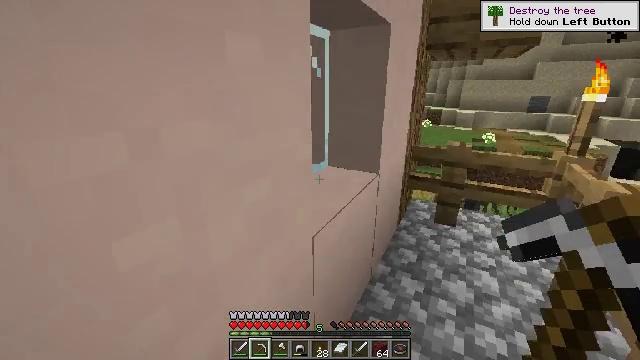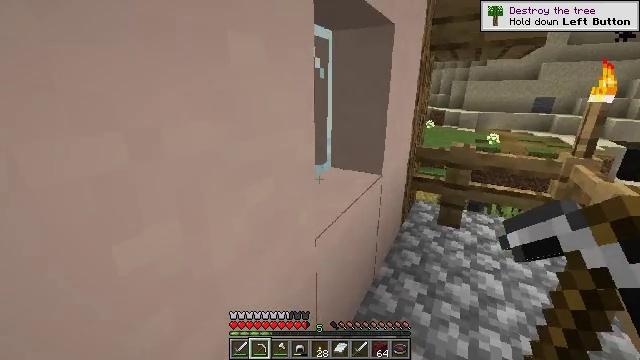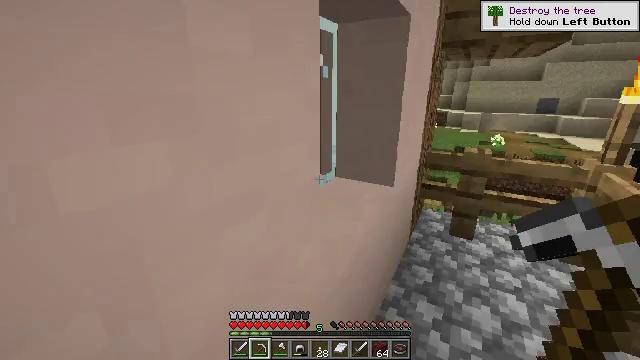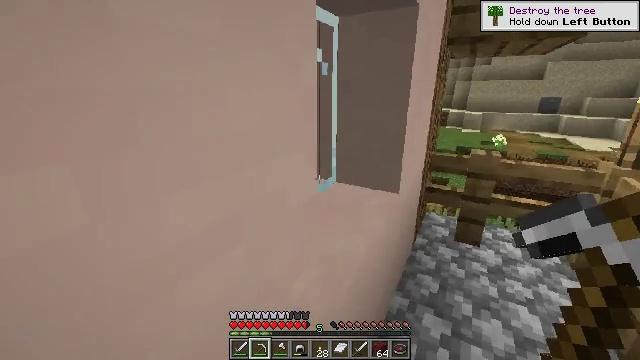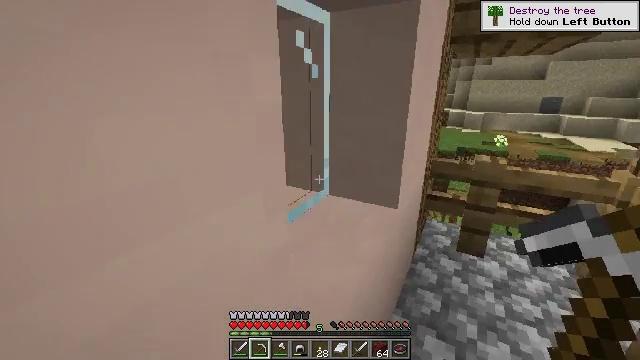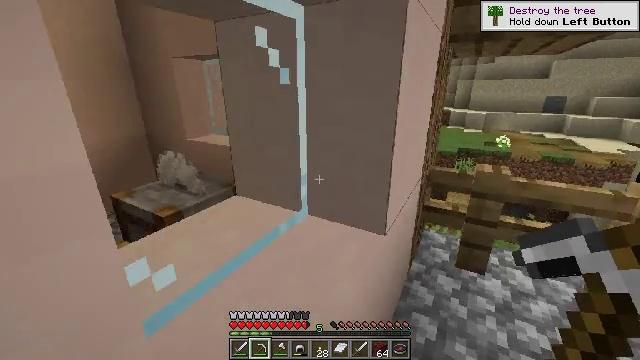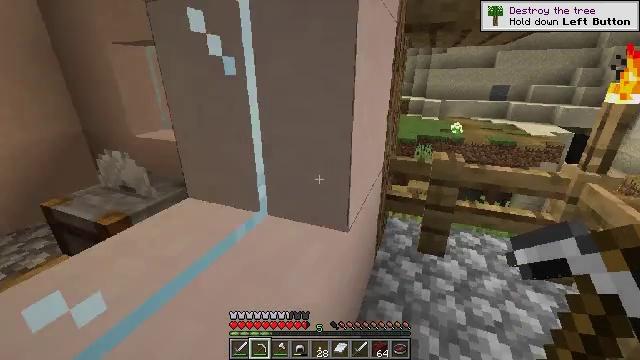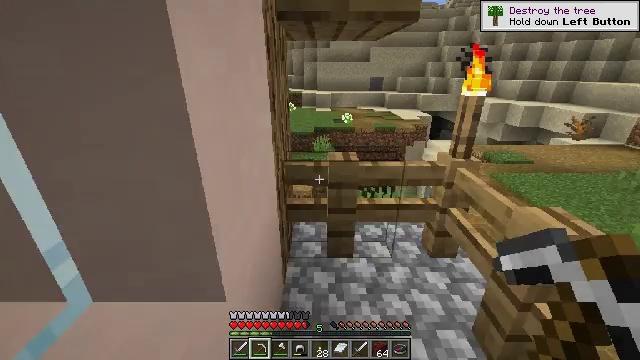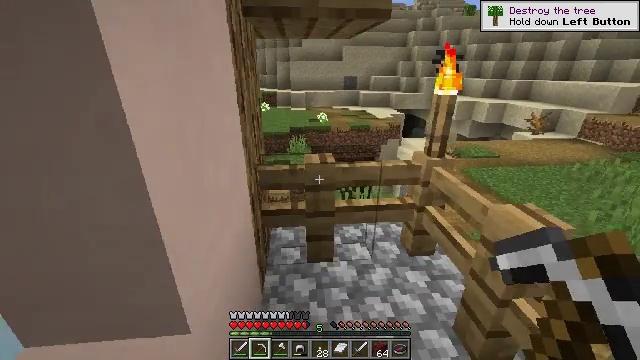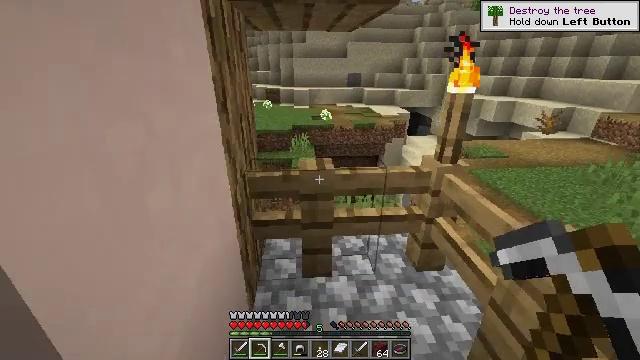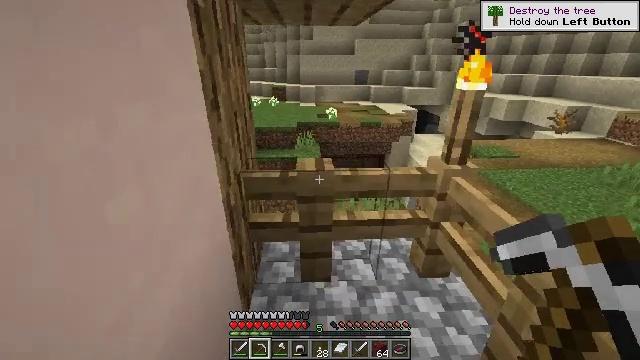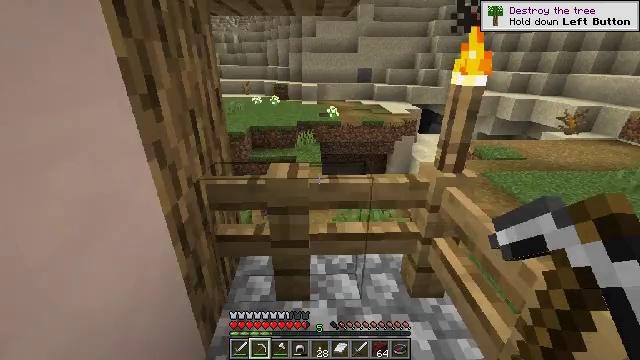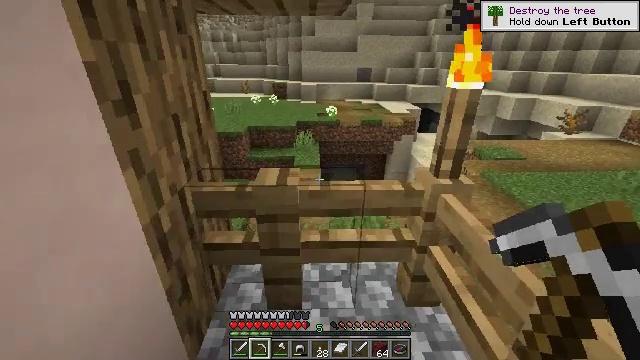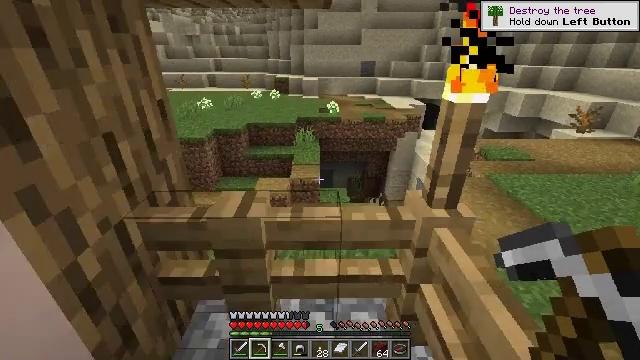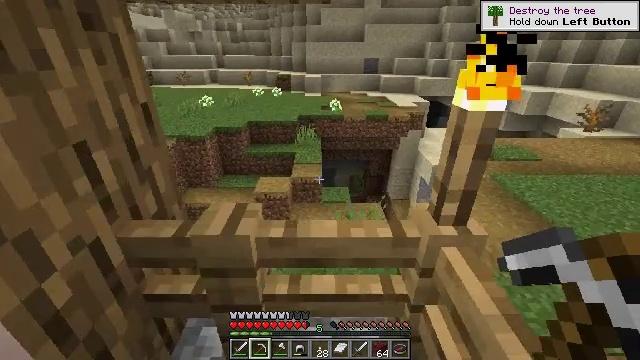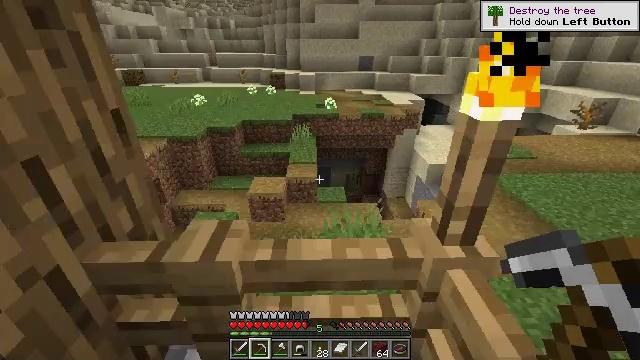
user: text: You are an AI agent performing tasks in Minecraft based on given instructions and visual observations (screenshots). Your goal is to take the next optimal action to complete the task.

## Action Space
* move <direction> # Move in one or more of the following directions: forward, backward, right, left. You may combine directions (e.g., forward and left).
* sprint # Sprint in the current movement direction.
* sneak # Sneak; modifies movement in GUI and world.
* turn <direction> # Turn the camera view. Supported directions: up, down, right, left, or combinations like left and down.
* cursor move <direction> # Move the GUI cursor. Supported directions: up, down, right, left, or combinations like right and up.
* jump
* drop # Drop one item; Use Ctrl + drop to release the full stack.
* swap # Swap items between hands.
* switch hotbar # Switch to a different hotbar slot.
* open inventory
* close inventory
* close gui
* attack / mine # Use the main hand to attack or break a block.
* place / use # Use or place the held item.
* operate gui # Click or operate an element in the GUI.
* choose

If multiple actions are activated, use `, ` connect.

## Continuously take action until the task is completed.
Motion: motion action
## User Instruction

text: Gather smooth stone from the ground.
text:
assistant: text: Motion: move forward
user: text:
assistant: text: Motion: move forward
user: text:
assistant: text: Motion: move forward
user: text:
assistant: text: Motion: move forward
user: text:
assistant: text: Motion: move forward
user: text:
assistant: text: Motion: move forward, turn right and down
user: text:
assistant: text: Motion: move forward, turn right and down
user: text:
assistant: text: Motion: move forward, turn right
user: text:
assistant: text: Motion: move forward and move right
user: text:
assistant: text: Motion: move forward and move right, turn left
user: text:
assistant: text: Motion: move forward and move right, turn left
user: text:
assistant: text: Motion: move forward and move right
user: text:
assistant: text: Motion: move forward, turn left and down
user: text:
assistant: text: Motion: move forward
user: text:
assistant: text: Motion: move forward, turn right
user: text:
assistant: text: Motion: move forward, turn right and down
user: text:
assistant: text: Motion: move forward, turn right and down
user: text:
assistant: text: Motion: move forward, turn right and down
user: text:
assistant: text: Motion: move forward, turn right and down
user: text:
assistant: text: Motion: move forward, turn right and down
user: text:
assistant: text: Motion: move forward, turn right
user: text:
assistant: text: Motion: move forward, turn right and up
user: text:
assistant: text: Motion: move forward, turn right and up
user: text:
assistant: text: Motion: move forward, turn right and up
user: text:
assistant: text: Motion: move forward, turn right
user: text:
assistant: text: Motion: move forward
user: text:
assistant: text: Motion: move forward
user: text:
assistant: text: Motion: move forward
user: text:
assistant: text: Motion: move forward
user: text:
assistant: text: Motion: move forward, turn up